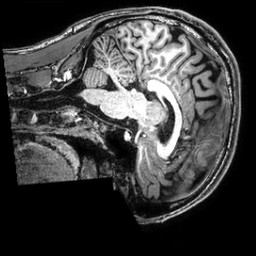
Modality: T1w
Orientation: sagittal
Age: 25
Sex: male
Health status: healthy